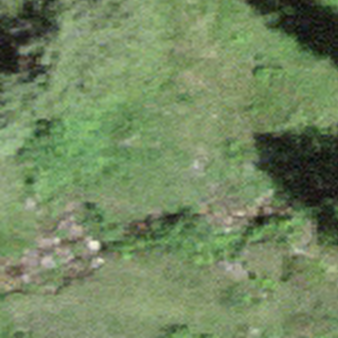
Label: other